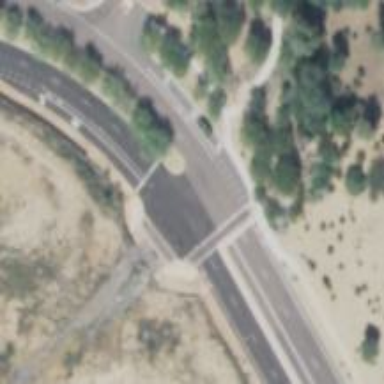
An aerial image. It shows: Tertiary link road.